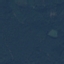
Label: Forest